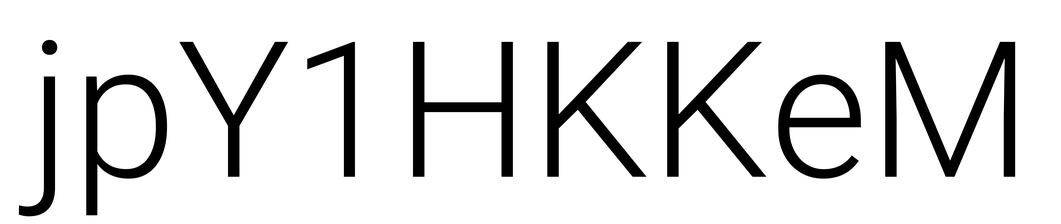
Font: Roboto_Light